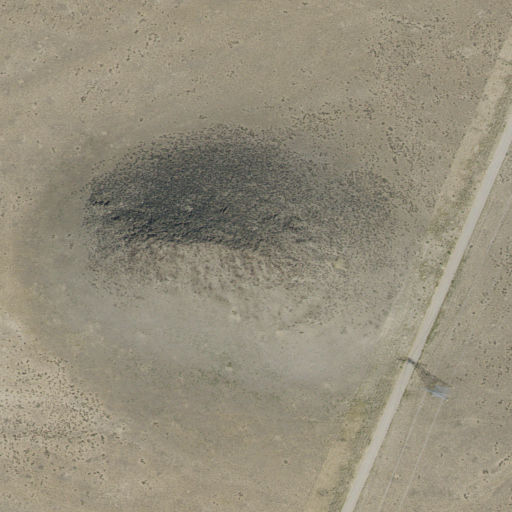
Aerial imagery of mountain in Utah named Mollies Nipple containing shrub, low intensity development, and grassland